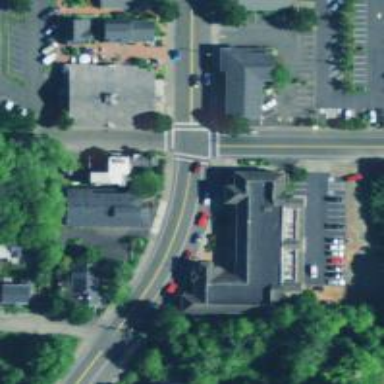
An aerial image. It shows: Stop road.